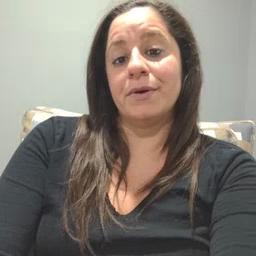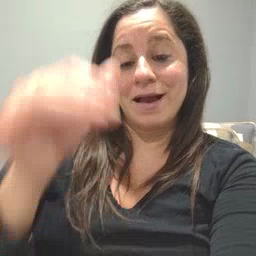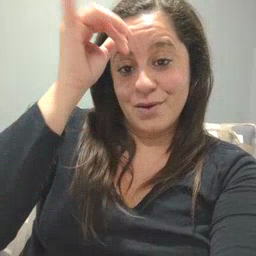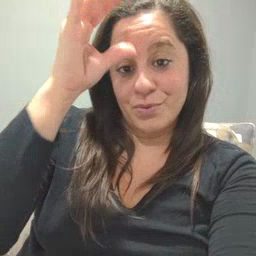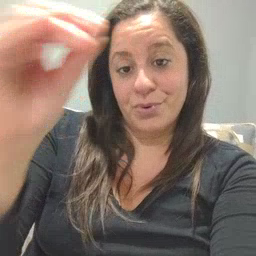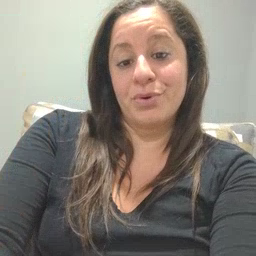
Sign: cowboy